Question: I am attempting to output information regarding students stored by my program in a tabular-like format as does not always provide the correct spacing. In order to do so, I came across <URL> and have attempted to enable a similar solution. However, I am obtaining errors with the format lines in my code when I attempt to execute it as such.
'''
public void displayStudents (){
System.out.println ("
-----------------------------");
System.out.println ("Email System - Display Students");
System.out.println ("-----------------------------");
System.out.format("%10s%15d%15s%15s%20s", "Grade", "Last Name", "First Name", "Student Number", "Parent Email");
StudentNode current = top;
while (current != null){
Student read = current.getStudentNode();
System.out.format ("%10s%15d%15s%15s%20s", ""+read.getClass(), read.getLastName(), read.getFirstName(), ""+read.getStudentNum(), read.getParentEmail());
//This will output with a set number of character spaces per field, giving the list a table-like quality
}
}//End of displayStudents
'''
The goal of the code is to output in a manner similar to the following image.

Please aid me in finding my error. Is there perhaps an alternatively method to perform this?
Thanks.
EDIT: The error(s) I am getting are
'''
GradeException in thread "main" java.util.IllegalFormatConversionException: d != java.lang.String
at java.util.Formatter$FormatSpecifier.failConversion(Unknown Source)
at java.util.Formatter$FormatSpecifier.printInteger(Unknown Source)
at java.util.Formatter$FormatSpecifier.print(Unknown Source)
at java.util.Formatter.format(Unknown Source)
at java.io.PrintStream.format(Unknown Source)
at StudentList.displayStudents(StudentList.java:184)
at OnlineCommunications.emailOption(OnlineCommunications.java:403)
at OnlineCommunications.main(OnlineCommunications.java:451)
'''
It should be noted that Grade is an integer and Long is a double.
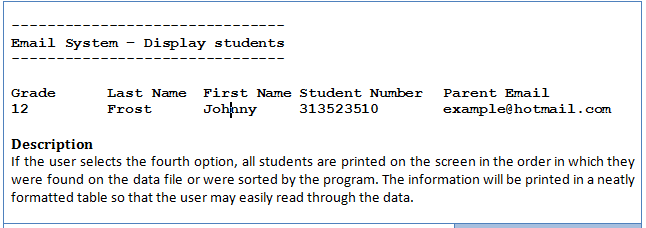
Answer: The error is because'%d' is for numeric non-floating point values ('int', 'long', etc).
In the line where you print the titles, you have to use '%XXs' (where XX is a number) since you're passing 'String's as parameters:
'''
System.out.format("%10s%15s%15s%15s%20s",
"Grade", "Last Name", "First Name", "Student Number", "Parent Email");
'''
In the line inside the 'while-loop', you need to set '%d' for the 'int' and 'long' variables, like Grade and Student Number, there's no need to convert it to 'String' using '"" + intProperty':
'''
System.out.format ("%10d%15s%15s%15d%20s",
read.getClass(), read.getLastName(), read.getFirstName(),
read.getStudentNum(), read.getParentEmail());
'''
Since it looks like you want to format the output to the left (and not to the right), you should add a hypen (-) symbol before the XX number:
'''
//similar for title
System.out.format ("%-10d%-15s%-15s%-15d%-20s",
read.getClass(), read.getLastName(), read.getFirstName(),
read.getStudentNum(), read.getParentEmail());
'''
Note: I assumed 'read.getClass()' and 'read.getStudentNum()' would return the 'Grade' and 'Student number' values as 'int' or 'long'.